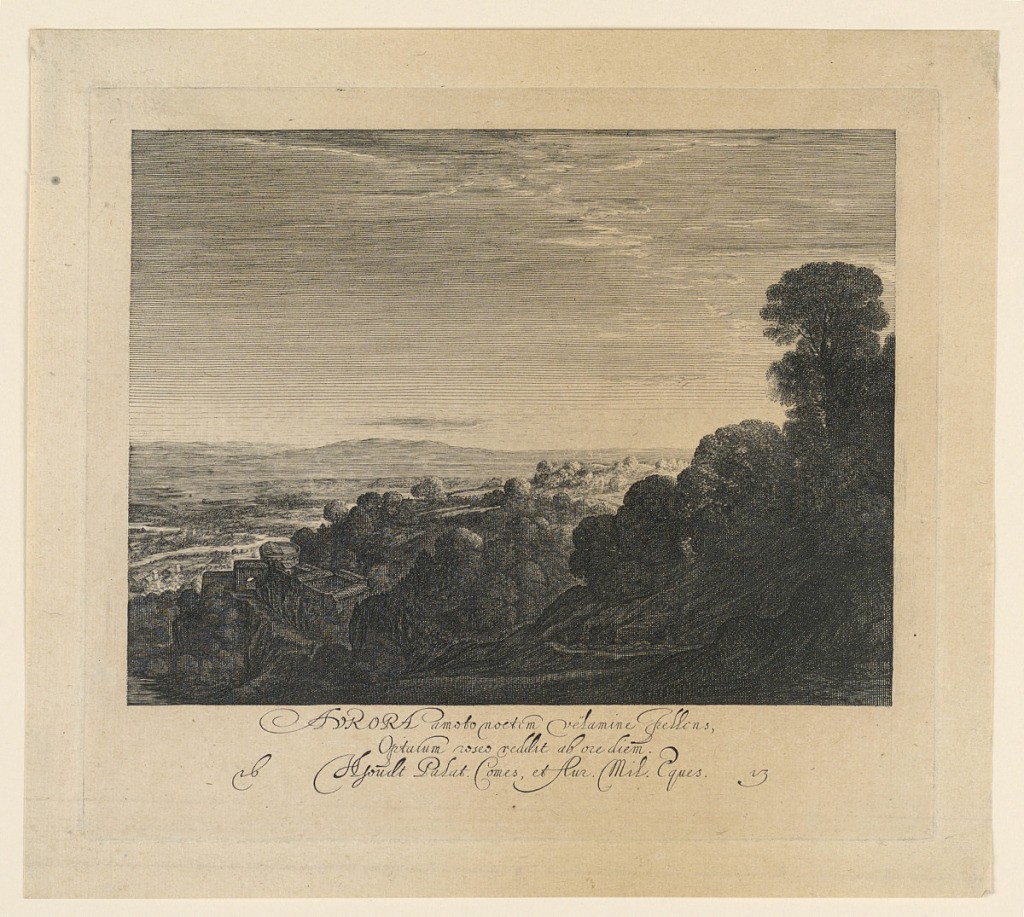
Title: Aurora: Landscape at Dawn
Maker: Hendrick Goudt, Dutch, 1583 - 1648
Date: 1613
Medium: Engraving on laid paper
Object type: Print
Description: Landscape with a valley at left, mountains and trees on right. Horizon at mid-distance. Inscribed, lower margin, center: "Aurora amomto noctem ... abore diem" / "16 H. Goude polat. comes, et  Aur. Mil. Eques. 13".